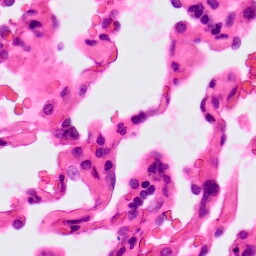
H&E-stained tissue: Lung